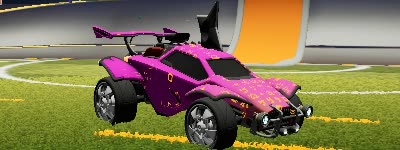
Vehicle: octane